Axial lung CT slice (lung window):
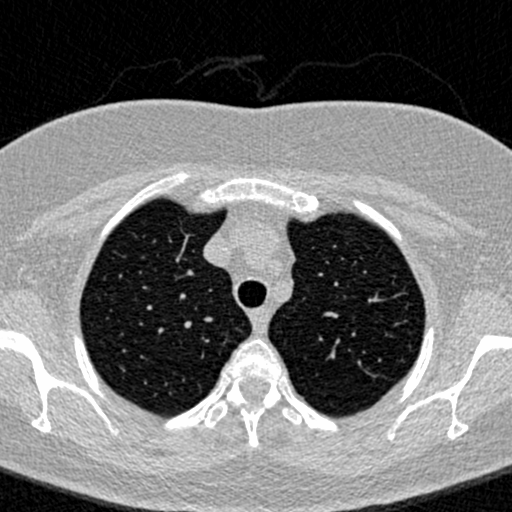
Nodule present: no